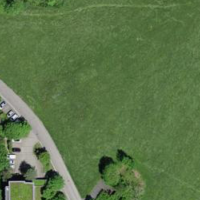
EUNIS habitat code: 25
Species observed at this site:
Milvus milvus